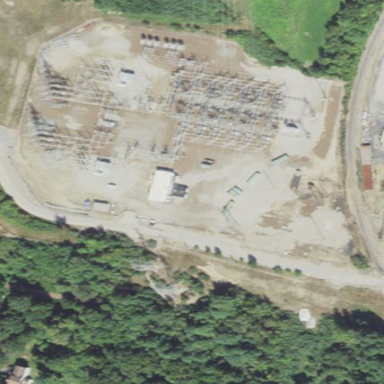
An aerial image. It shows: Outdoor industrial area hosting transmission level power substation.